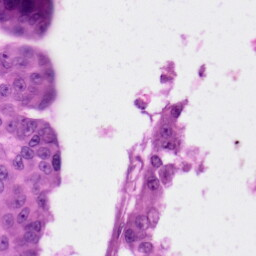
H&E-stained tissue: Skin